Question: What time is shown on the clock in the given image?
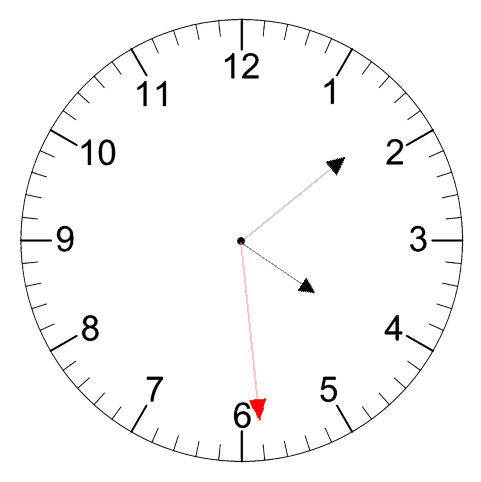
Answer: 04:08:29